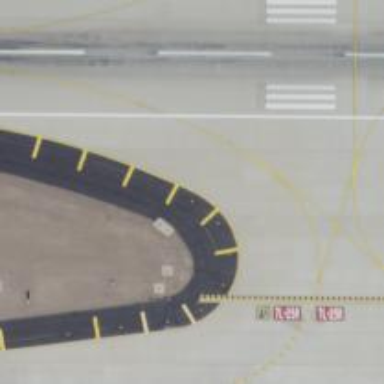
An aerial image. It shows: View of taxiway at the airport.